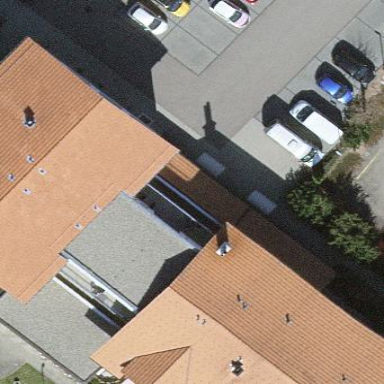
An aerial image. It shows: Building with flat gray roof and gray exterior.